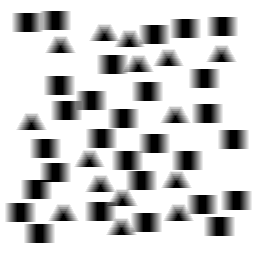
Squares: 29
Triangles: 15
Stars: 0
Total shapes: 44